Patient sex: F
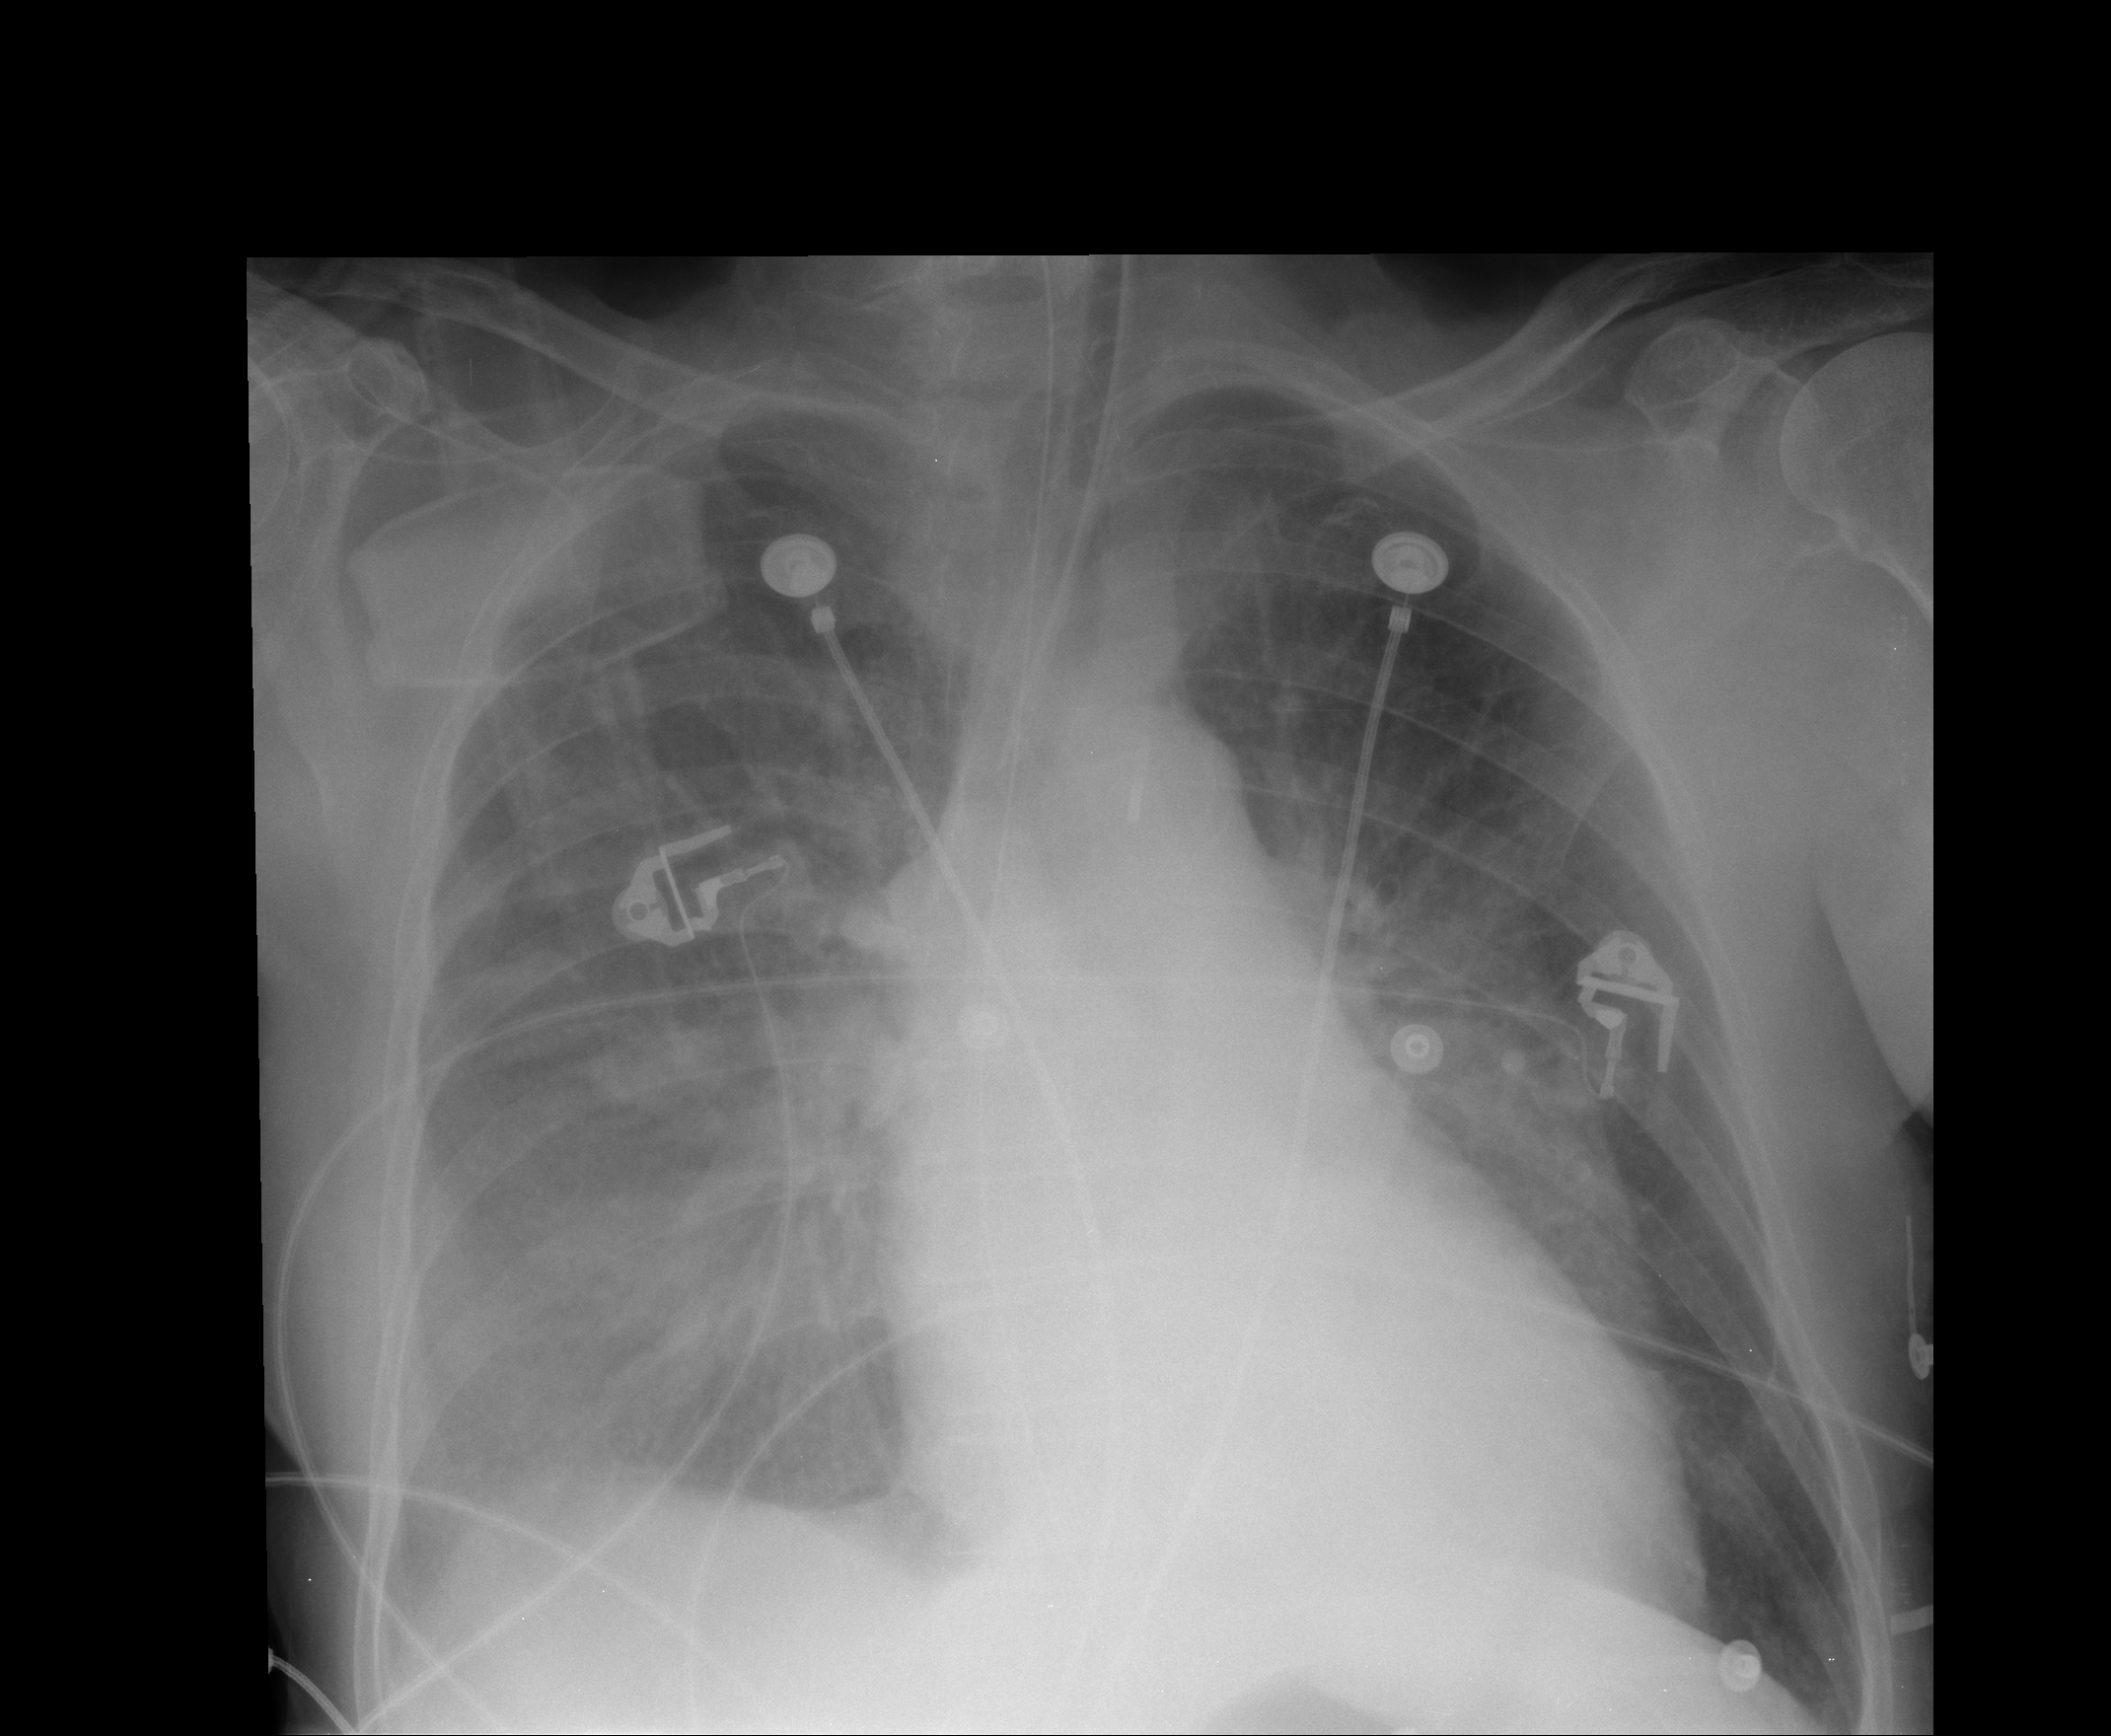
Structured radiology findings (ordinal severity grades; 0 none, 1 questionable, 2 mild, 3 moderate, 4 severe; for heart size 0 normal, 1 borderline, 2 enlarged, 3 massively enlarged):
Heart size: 0
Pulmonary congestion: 2
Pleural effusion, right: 1
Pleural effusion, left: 0
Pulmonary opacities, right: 1
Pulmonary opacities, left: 0
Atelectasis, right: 2
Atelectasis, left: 0